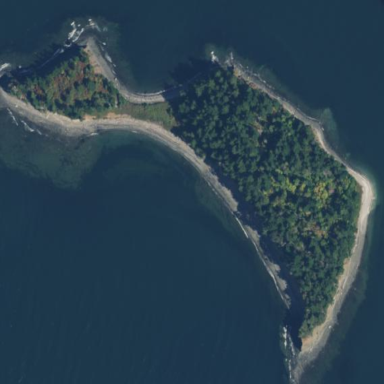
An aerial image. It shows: Islet along the natural coastline.